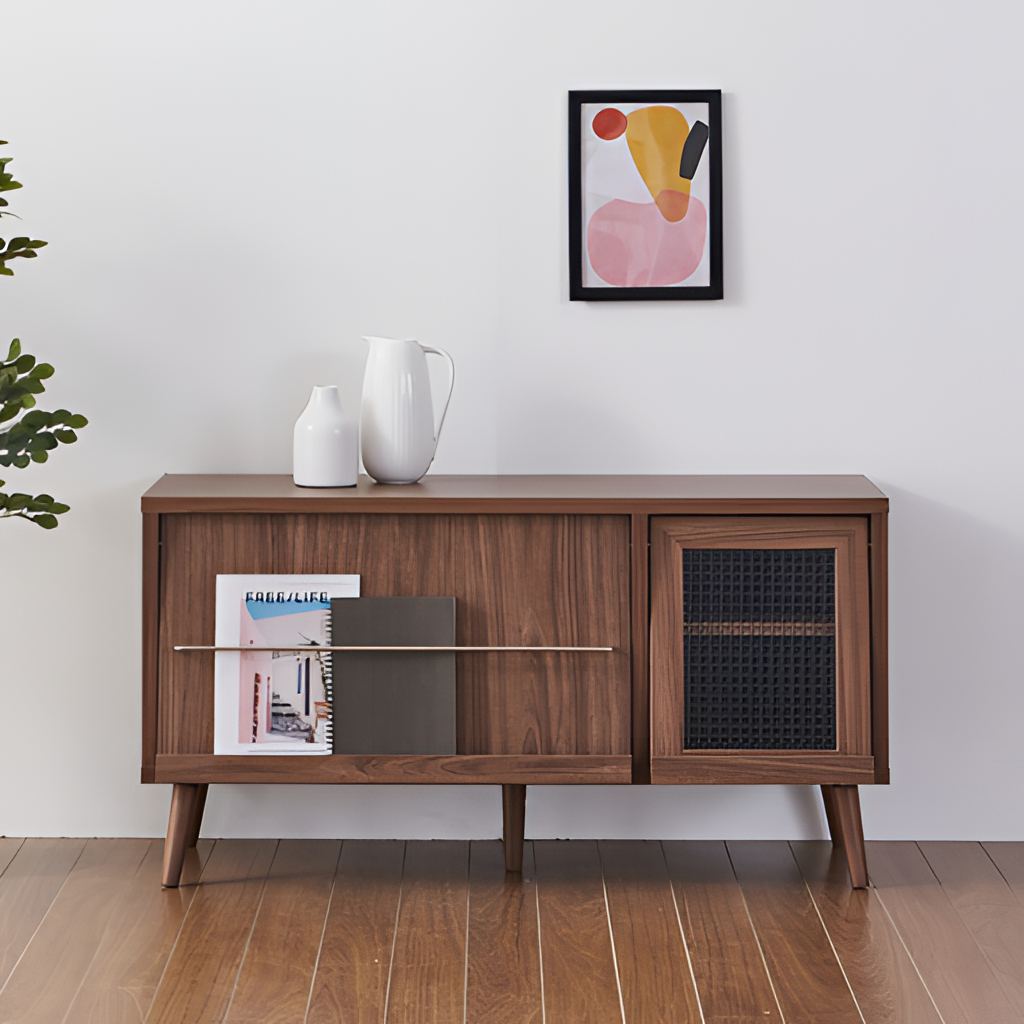
brown wood sideboard, living room, paint wallpaper, with solid pattern, brown wood flooring, with plank pattern, modern